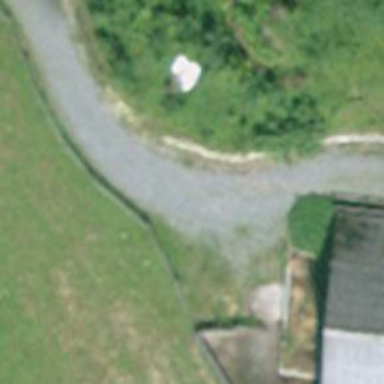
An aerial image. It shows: Well-maintained track road with grade 1 tracktype.